Interaction volume radius: 5 \u00c5
Interaction volume height: 30 \u00c5
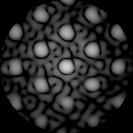
Disorder parameter: 0.1745